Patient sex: M
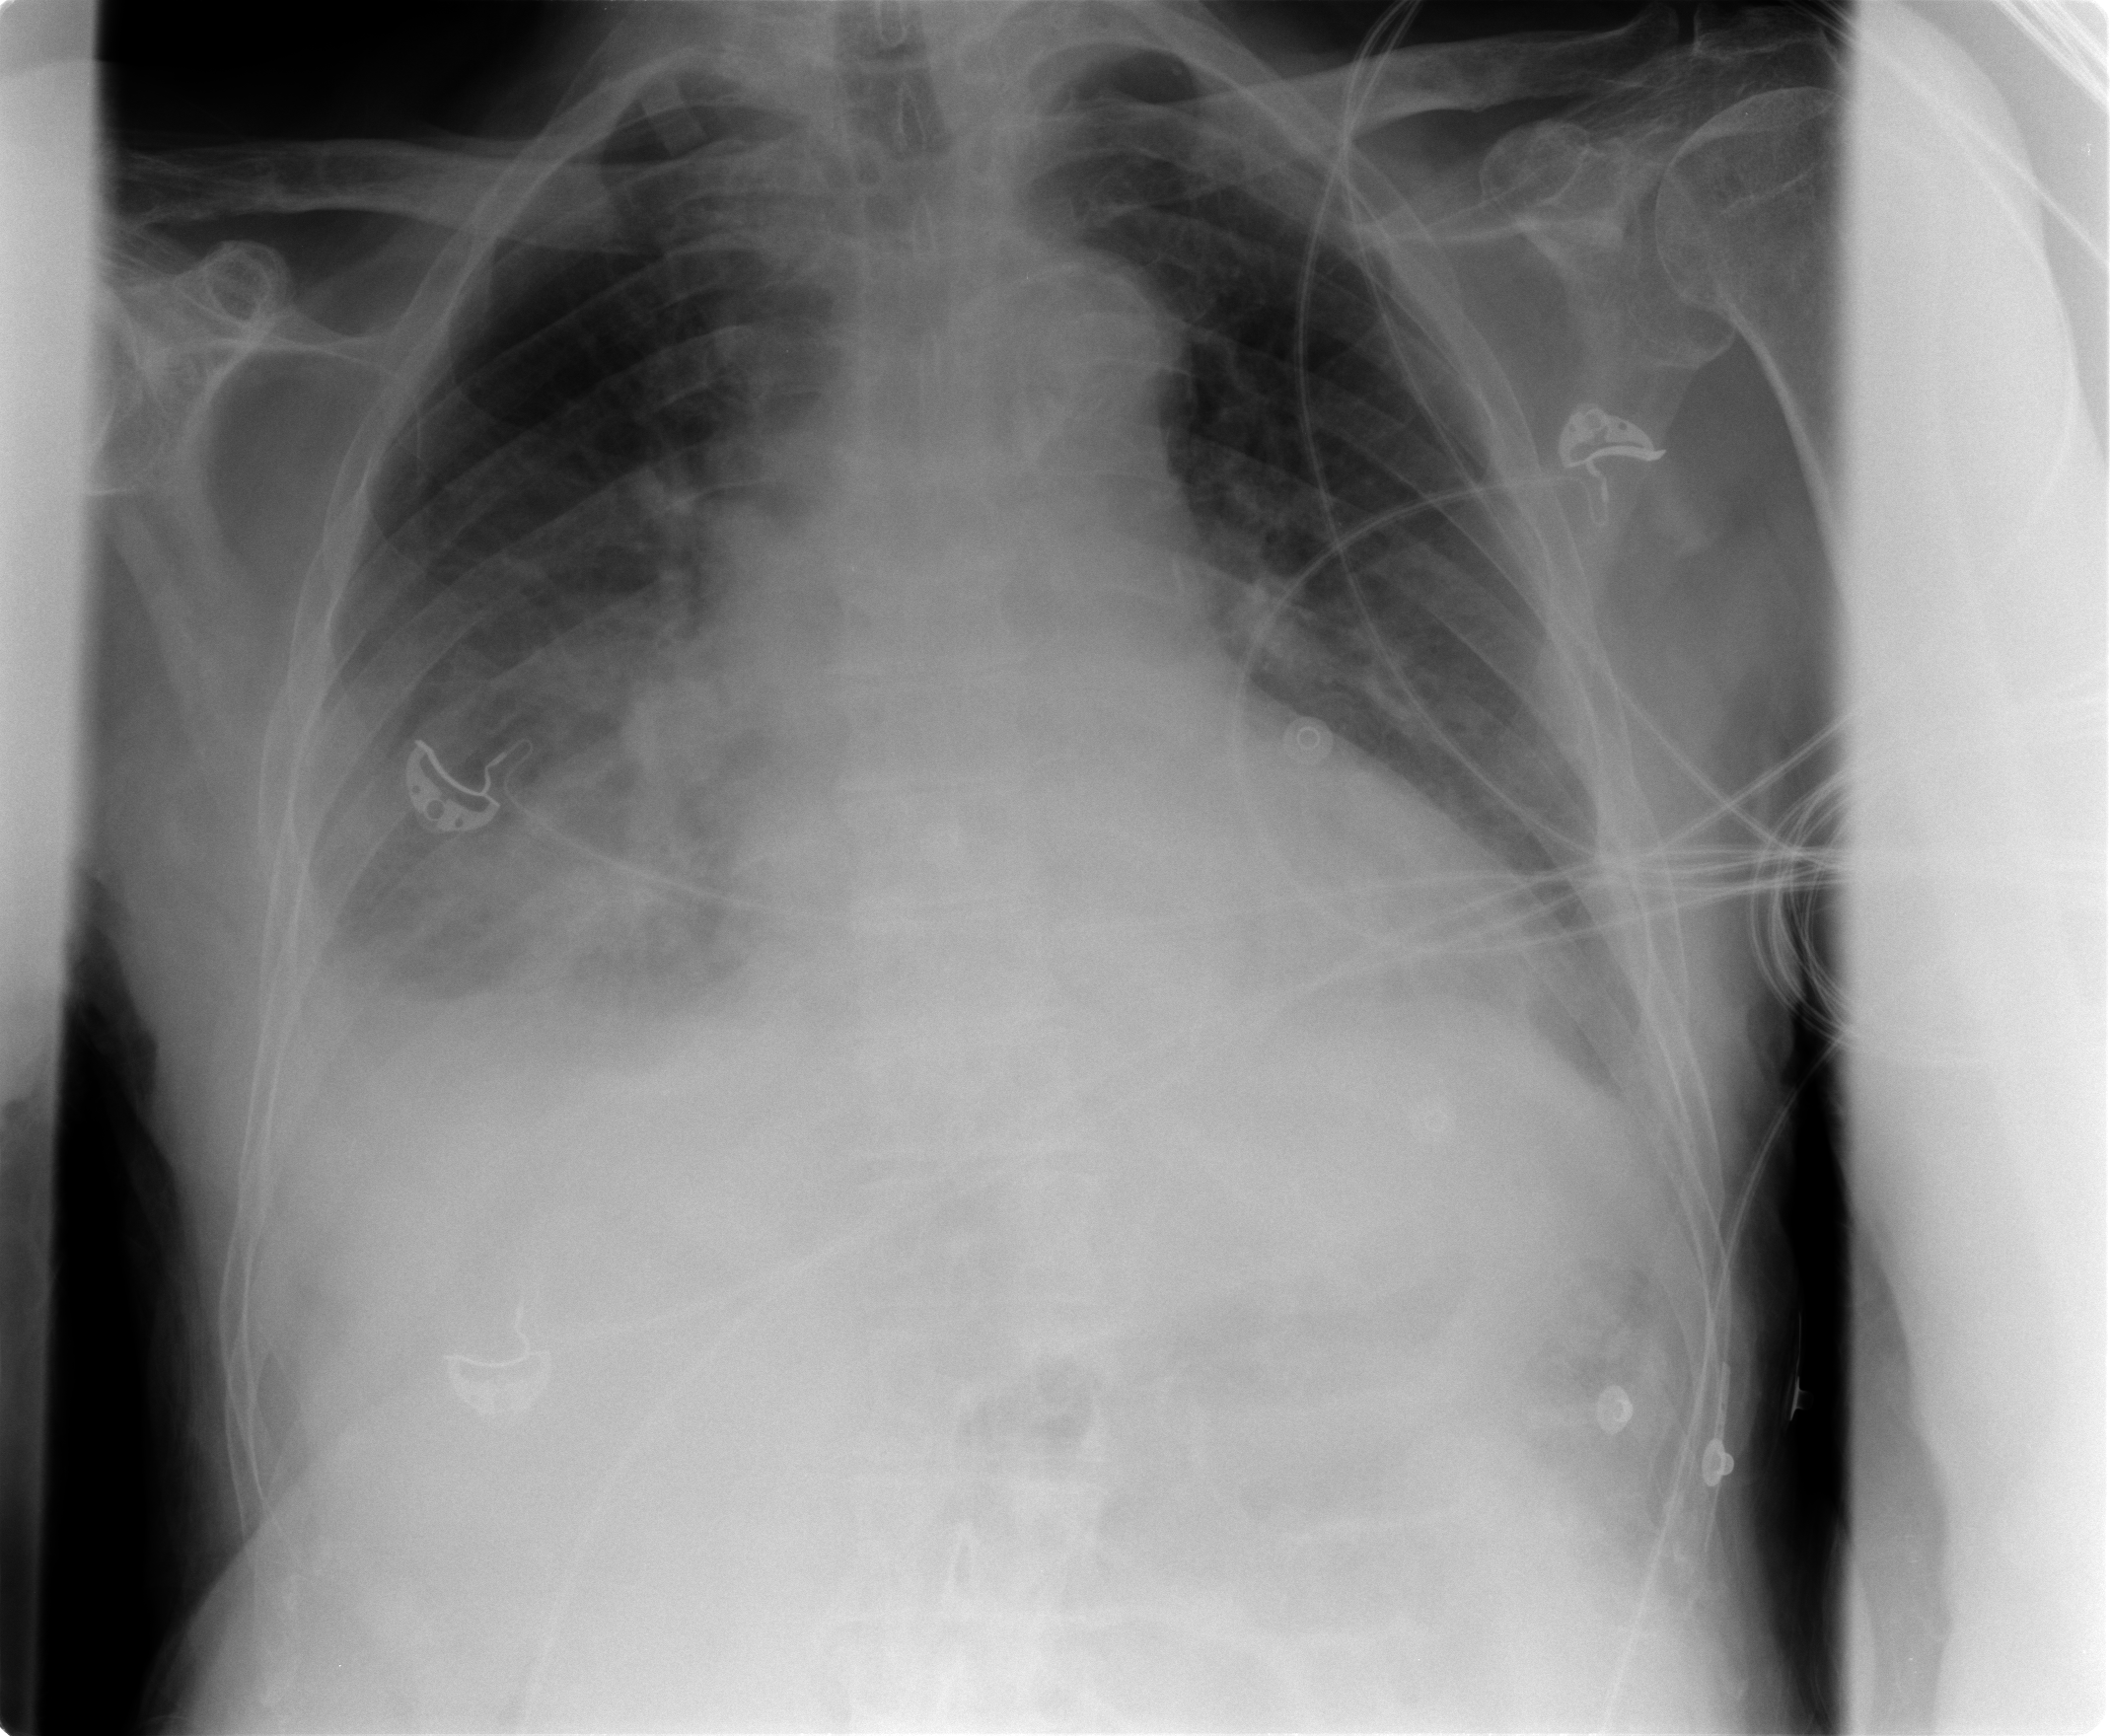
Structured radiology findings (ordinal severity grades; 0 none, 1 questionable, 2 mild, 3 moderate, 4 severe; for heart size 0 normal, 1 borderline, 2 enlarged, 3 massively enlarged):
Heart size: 1
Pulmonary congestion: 2
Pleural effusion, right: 2
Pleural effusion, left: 2
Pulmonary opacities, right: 0
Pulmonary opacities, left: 0
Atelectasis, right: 3
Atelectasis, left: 3